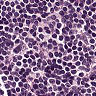
Metastatic tissue present: no